Question: Snipper from source code

Like the answer below says:
<URL>
When JavaScript files are 'require()'d as Node modules, the Node engine runs the module code inside of a wrapper function. That module-wrapping function is invoked with a 'this' set to 'module.exports'
This is what I don't understand, why calling it 'module.exports' rather than just 'module'?
The wrapped function is passed 'module.exports' as 'this' keyword but why don't we just pass 'module'
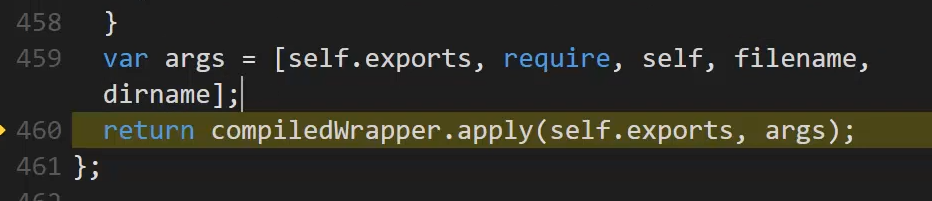
Answer: You can look at the loader code yourself <URL>.
I can't say why they decided it should be the 'exports' object rather than 'module' object. Perhaps because that's what they expect you to assign to and it's certainly more common to reference 'exports' than it is 'module'.
Both the 'module' object and the 'exports' objects are passed as an argument to the wrapper and are in scope for your code so you can reference either one without using 'this' and, in my opinion, it makes for clearer code to use 'module' or 'module.exports' directly rather than using 'this'.
---
Here's a copy of the relevant code from the above link. The 'this' value is set in the 'ReflectApply()' call near the bottom of this block in the variable named 'thisValue'.
'''
// Run the file contents in the correct scope or sandbox. Expose
// the correct helper variables (require, module, exports) to
// the file.
// Returns exception, if any.
Module.prototype._compile = function(content, filename) {
let moduleURL;
let redirects;
if (policy?.manifest) {
moduleURL = pathToFileURL(filename);
redirects = policy.manifest.getDependencyMapper(moduleURL);
policy.manifest.assertIntegrity(moduleURL, content);
}
maybeCacheSourceMap(filename, content, this);
const compiledWrapper = wrapSafe(filename, content, this);
let inspectorWrapper = null;
if (getOptionValue('--inspect-brk') && process._eval == null) {
if (!resolvedArgv) {
// We enter the repl if we're not given a filename argument.
if (process.argv[1]) {
try {
resolvedArgv = Module._resolveFilename(process.argv[1], null, false);
} catch {
// We only expect this codepath to be reached in the case of a
// preloaded module (it will fail earlier with the main entry)
assert(ArrayIsArray(getOptionValue('--require')));
}
} else {
resolvedArgv = 'repl';
}
}
// Set breakpoint on module start
if (resolvedArgv && !hasPausedEntry && filename === resolvedArgv) {
hasPausedEntry = true;
inspectorWrapper = internalBinding('inspector').callAndPauseOnStart;
}
}
const dirname = path.dirname(filename);
const require = makeRequireFunction(this, redirects);
let result;
const exports = this.exports;
const thisValue = exports;
const module = this;
if (requireDepth === 0) statCache = new SafeMap();
if (inspectorWrapper) {
result = inspectorWrapper(compiledWrapper, thisValue, exports,
require, module, filename, dirname);
} else {
result = ReflectApply(compiledWrapper, thisValue,
[exports, require, module, filename, dirname]);
}
hasLoadedAnyUserCJSModule = true;
if (requireDepth === 0) statCache = null;
return result;
};
'''